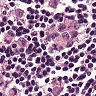
Metastatic tissue present: yes